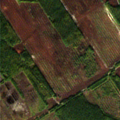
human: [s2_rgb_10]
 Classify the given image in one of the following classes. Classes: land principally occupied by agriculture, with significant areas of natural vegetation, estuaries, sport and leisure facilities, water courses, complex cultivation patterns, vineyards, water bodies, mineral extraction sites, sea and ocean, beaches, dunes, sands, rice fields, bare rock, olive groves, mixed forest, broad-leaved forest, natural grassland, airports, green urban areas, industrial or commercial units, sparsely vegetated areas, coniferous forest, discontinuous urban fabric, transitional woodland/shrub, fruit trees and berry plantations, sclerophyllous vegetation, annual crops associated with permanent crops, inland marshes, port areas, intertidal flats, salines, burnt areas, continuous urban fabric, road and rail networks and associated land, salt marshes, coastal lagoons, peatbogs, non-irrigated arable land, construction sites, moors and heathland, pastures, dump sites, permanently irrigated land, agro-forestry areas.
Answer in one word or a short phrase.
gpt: coniferous forest, transitional woodland/shrub